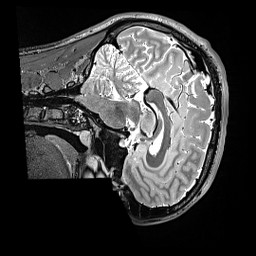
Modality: T2w
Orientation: sagittal
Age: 19
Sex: male
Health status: ill
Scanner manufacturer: siemens
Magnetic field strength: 3 T
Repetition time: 3.2 s
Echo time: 0.564 s